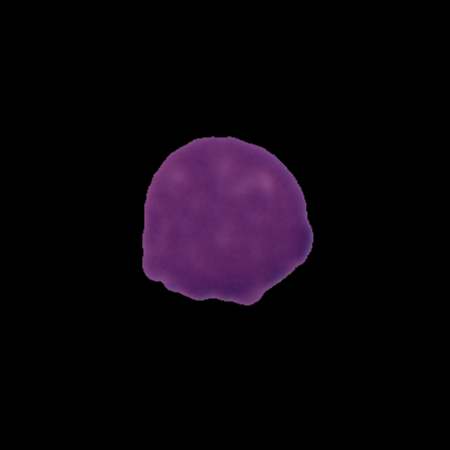
Label: healthy